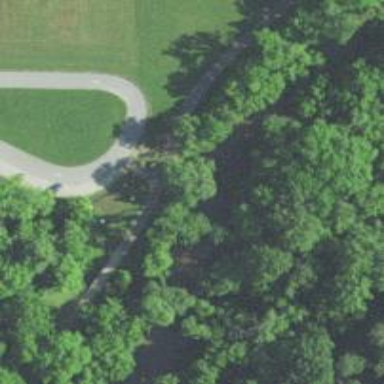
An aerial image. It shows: Path with excellent trail visibility.